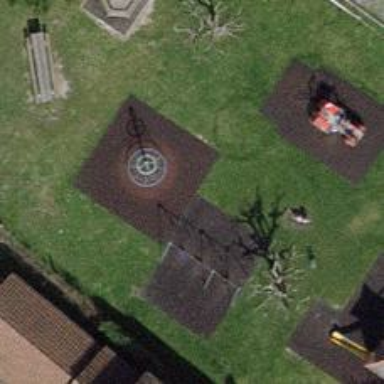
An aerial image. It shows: Grassy playground.